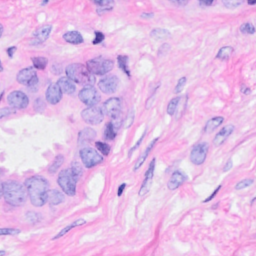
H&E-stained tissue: Breast